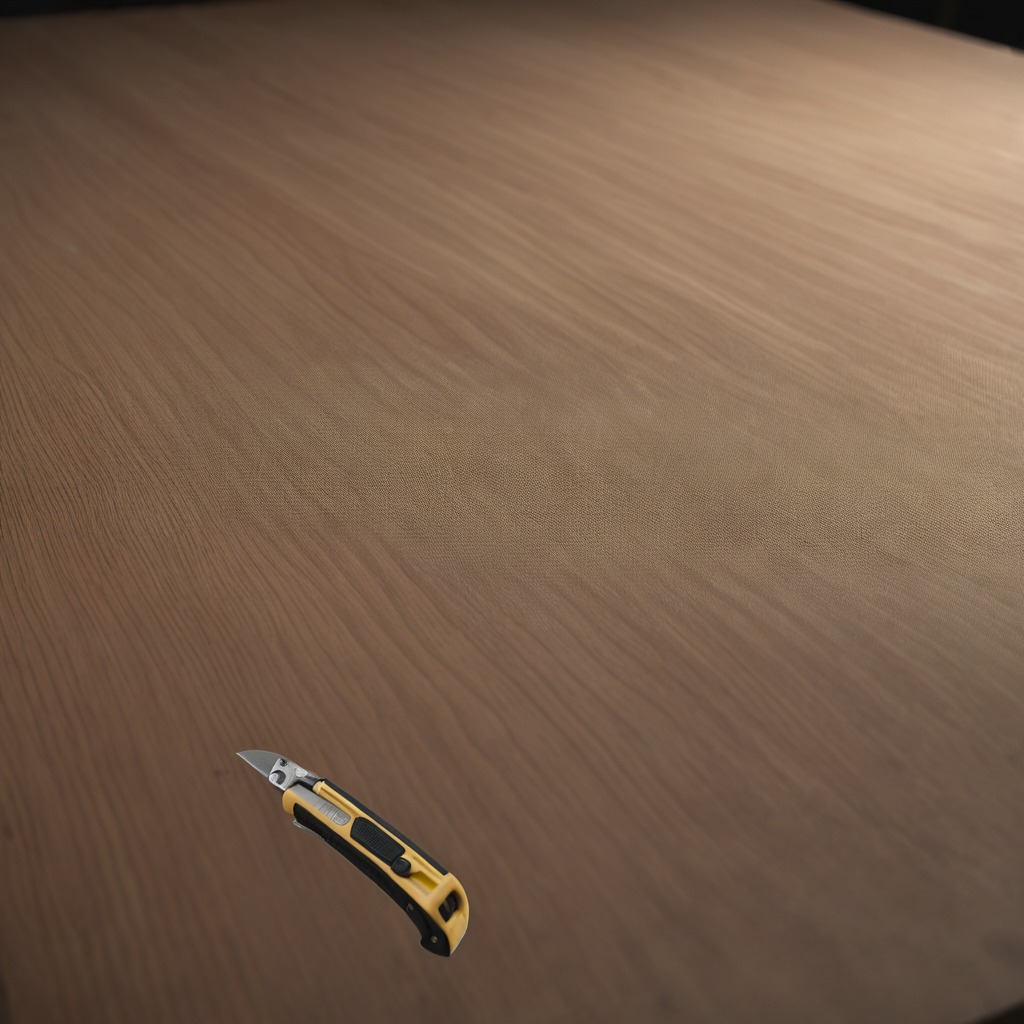
A utility knife is lying on the wooden table.